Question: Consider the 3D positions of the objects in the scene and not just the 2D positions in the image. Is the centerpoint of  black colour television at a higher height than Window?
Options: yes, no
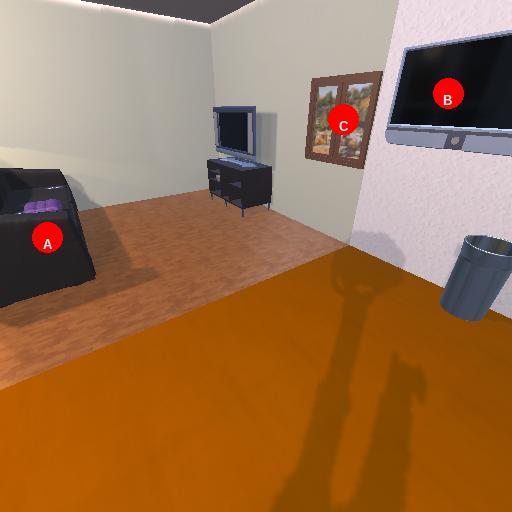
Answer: yes